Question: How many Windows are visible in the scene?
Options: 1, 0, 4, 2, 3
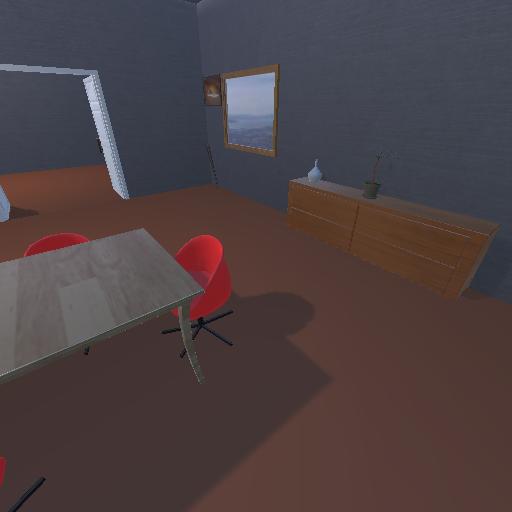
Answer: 1